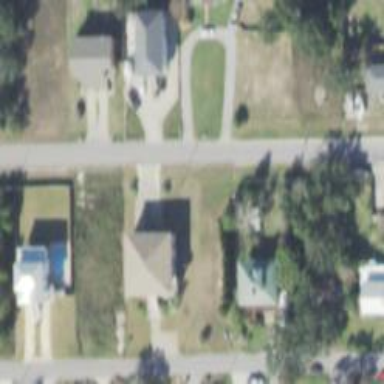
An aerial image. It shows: This residential area consists of single-family homes.